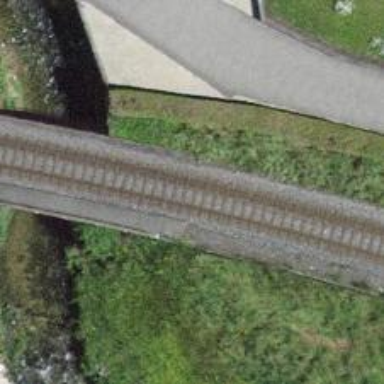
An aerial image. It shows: Bridge with single railway track electrified by contact line.